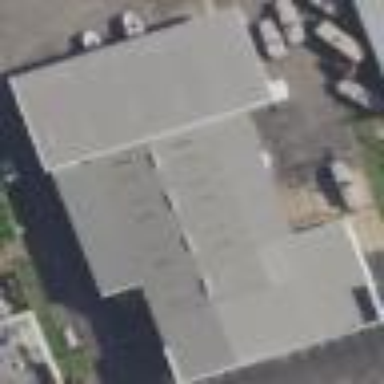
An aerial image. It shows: Building.